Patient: sex F, age 48
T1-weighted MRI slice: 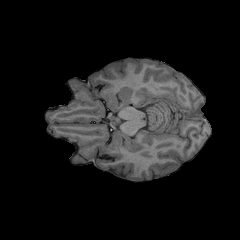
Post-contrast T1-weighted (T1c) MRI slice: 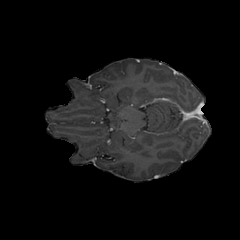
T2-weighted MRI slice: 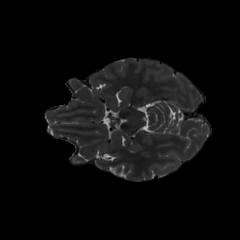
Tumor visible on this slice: no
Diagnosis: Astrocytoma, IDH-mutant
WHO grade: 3